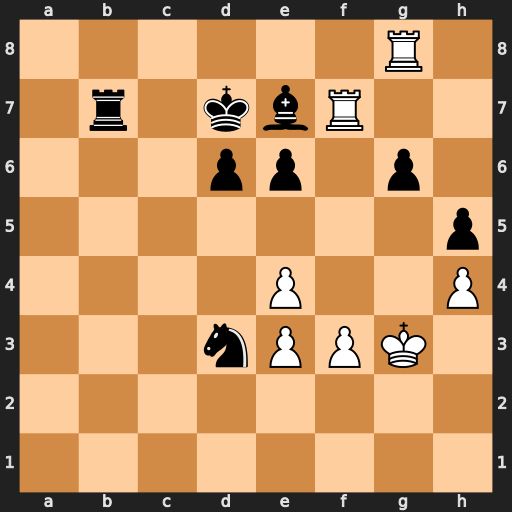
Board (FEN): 6R1/1r1kbR2/3pp1p1/7p/4P2P/3nPPK1/8/8
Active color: w
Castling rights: -
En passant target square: -
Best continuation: Rxe7+ Kxe7 Rg7+ Kf6 Rxb7